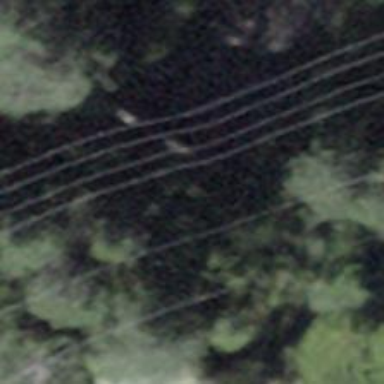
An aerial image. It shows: There is narrow-gauge railway tunnel with electrified tracks using contact line.